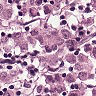
Metastatic tissue present: yes